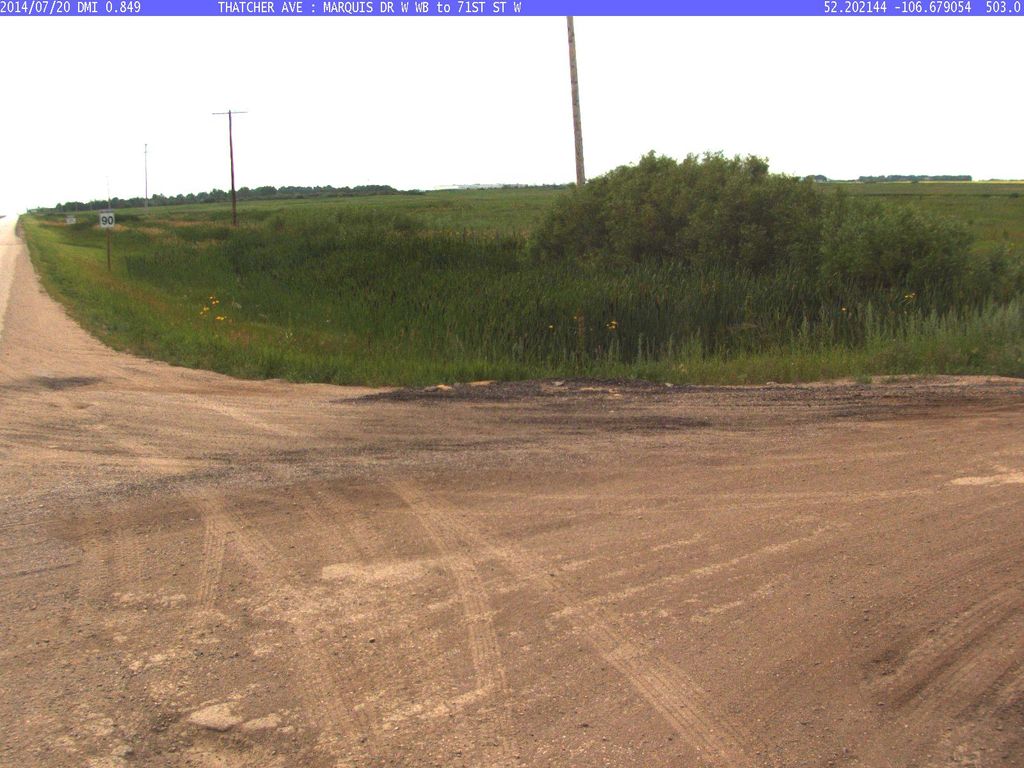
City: saskatoon